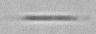
Label: Bacillariophyceae